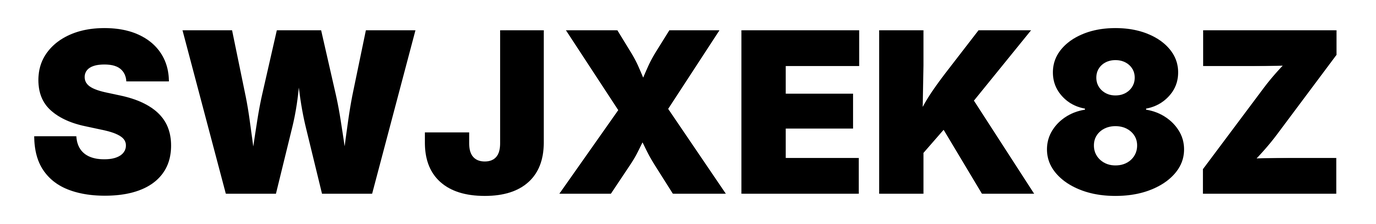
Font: Inter_Black